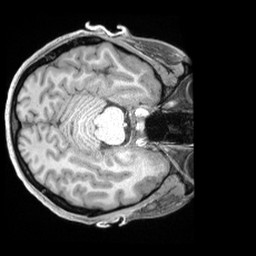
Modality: T1w
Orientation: axial
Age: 26
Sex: female
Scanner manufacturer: siemens
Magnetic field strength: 3 T
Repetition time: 2.4 s
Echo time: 0.00226 s